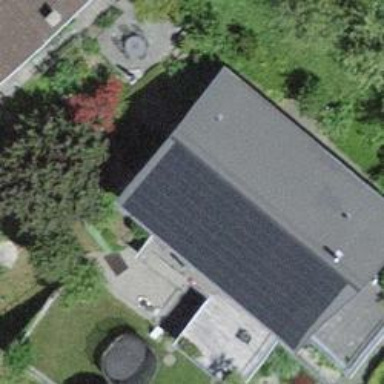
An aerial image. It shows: Residential building with gabled roof.